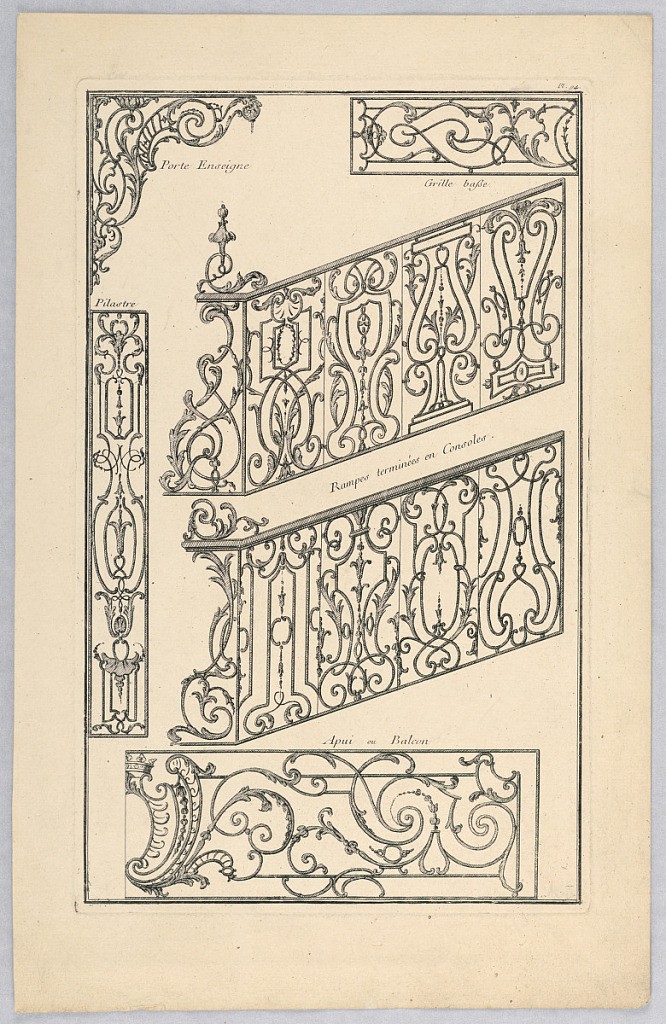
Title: Plate 94 from Divers dessins de balcons à plusieurs usages (Variety of Balcony Designs)
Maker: Claude René Gabriel Poulleau, French, b.1749
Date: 1757–1776
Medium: Engraving on paper
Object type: Print
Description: A variety of designs for ironwork including pilasters, door signs, and balconies.